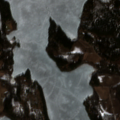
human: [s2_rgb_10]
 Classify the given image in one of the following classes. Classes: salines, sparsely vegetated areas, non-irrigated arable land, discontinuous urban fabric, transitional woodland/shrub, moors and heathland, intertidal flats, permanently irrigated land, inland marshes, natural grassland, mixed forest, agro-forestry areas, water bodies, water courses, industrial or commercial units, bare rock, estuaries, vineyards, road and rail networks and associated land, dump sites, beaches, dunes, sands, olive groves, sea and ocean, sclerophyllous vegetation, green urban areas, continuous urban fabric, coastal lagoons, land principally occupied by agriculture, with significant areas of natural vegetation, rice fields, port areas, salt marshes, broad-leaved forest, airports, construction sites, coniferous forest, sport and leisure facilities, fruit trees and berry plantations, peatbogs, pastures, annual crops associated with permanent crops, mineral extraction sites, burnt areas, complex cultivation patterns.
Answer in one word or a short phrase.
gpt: land principally occupied by agriculture, with significant areas of natural vegetation, mixed forest, water bodies